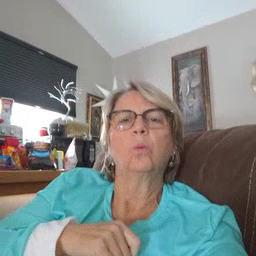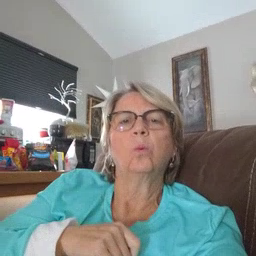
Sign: cow